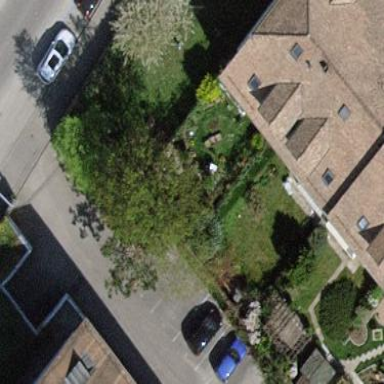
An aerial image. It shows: Garden surrounded by fence.